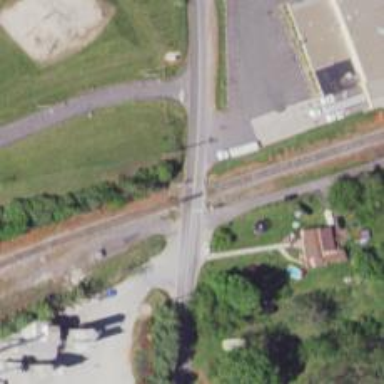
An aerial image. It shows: Level crossing along the railway.